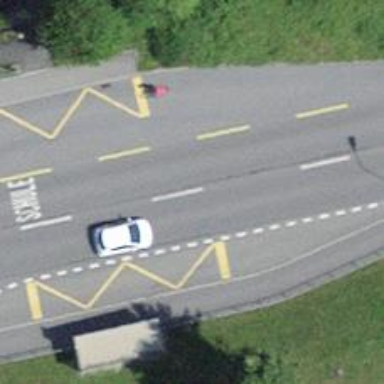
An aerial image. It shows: Public transport stop position.